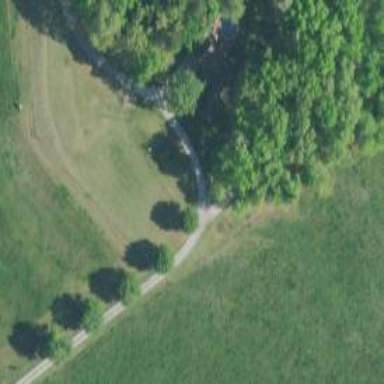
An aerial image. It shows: Driveway leading to service road.